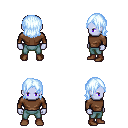
a pixel art fantasy rpg character, male body template, dark elf, purple skin, brown long-sleeve shirt, teal pants, white cyan long bangs hairstyle, brown shoes, four views (front, back, left, right), 2x2 character sprite sheet, small pixel art, hard edges, no anti-aliasing